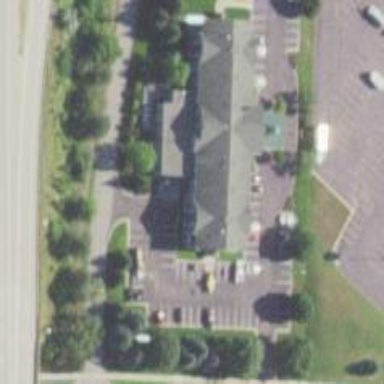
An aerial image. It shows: Hotel building.